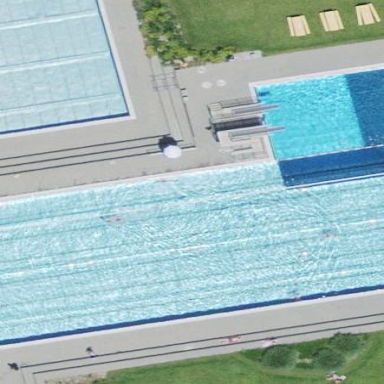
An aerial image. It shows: Swimming pool area designated for leisure and sport.